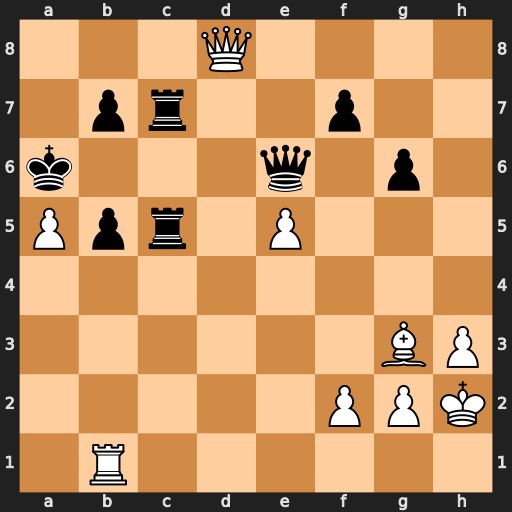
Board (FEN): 3Q4/1pr2p2/k3q1p1/Ppr1P3/8/6BP/5PPK/1R6
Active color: w
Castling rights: -
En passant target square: -
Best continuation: Qa8#